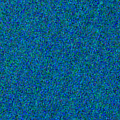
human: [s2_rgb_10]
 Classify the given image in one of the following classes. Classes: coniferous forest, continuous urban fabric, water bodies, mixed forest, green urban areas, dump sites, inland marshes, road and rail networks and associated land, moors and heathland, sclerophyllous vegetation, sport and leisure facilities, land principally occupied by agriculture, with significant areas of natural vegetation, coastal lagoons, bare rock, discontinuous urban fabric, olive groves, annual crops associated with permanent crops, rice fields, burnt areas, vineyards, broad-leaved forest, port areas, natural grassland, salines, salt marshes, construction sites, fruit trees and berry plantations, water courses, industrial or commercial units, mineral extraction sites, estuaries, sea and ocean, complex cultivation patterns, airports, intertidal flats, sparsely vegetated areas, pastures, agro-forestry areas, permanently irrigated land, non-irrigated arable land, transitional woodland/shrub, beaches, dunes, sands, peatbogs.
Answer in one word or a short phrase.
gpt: sea and ocean